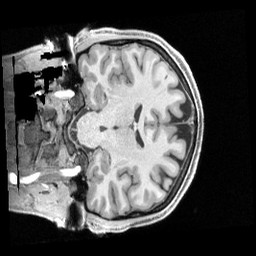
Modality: T1w
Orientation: coronal
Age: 30
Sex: male
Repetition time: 2.4 s
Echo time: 0.00222 s